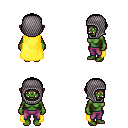
a pixel art fantasy rpg character, female body template, orc, green skin, yellow cape, magenta pants, raven plain hairstyle, chain hood, four views (front, back, left, right), 2x2 character sprite sheet, small pixel art, hard edges, no anti-aliasing